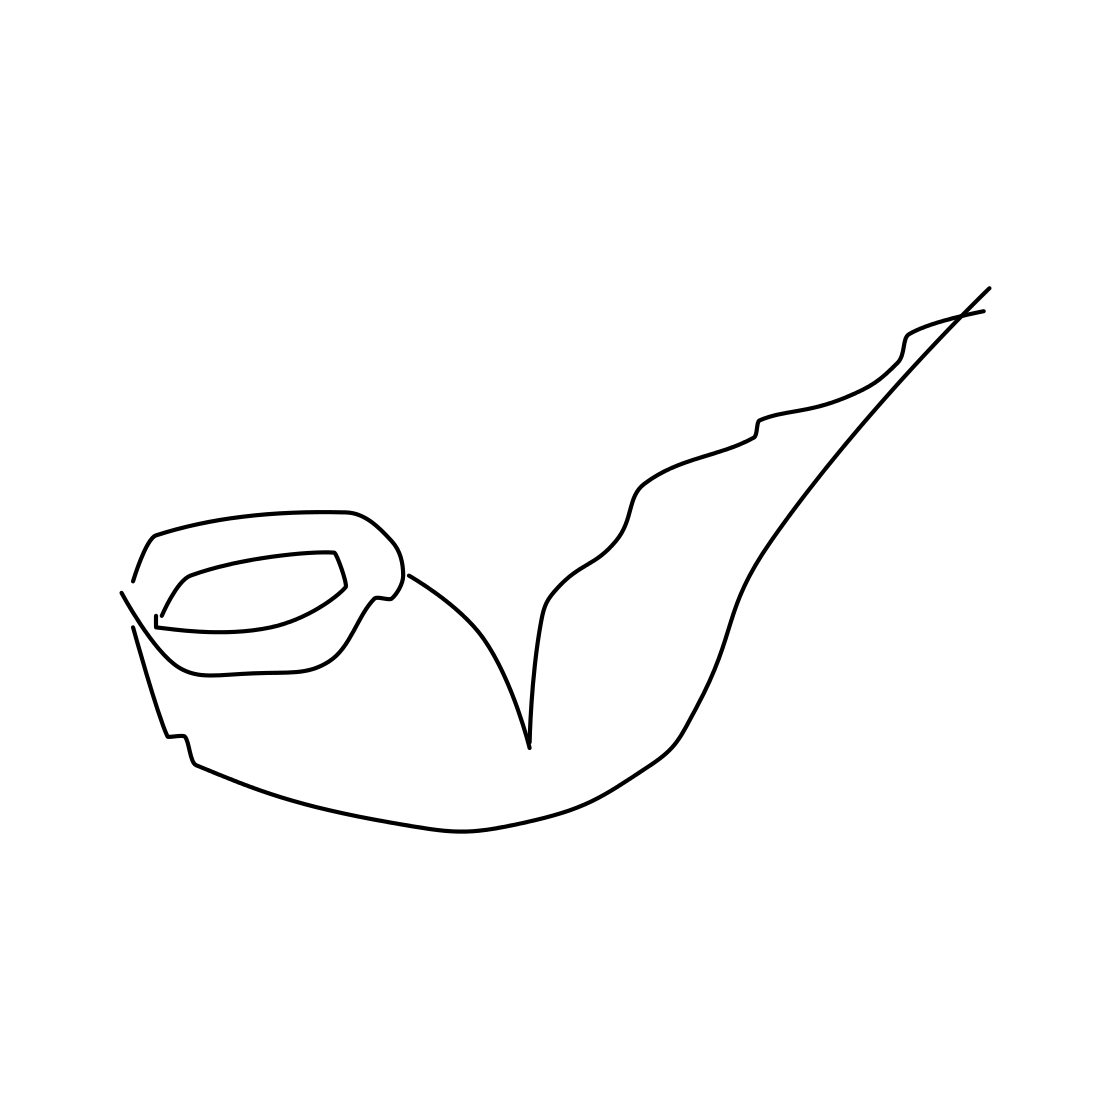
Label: pipe (for smoking)